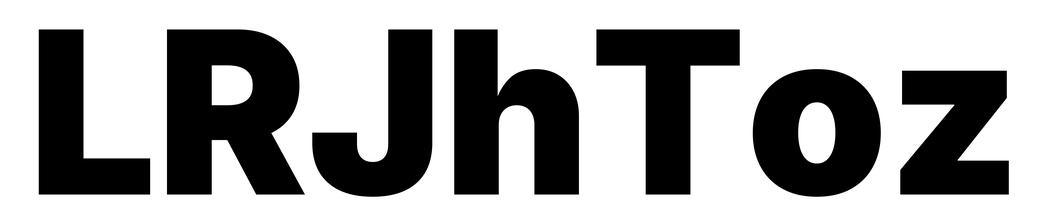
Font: Inter_Black